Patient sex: F
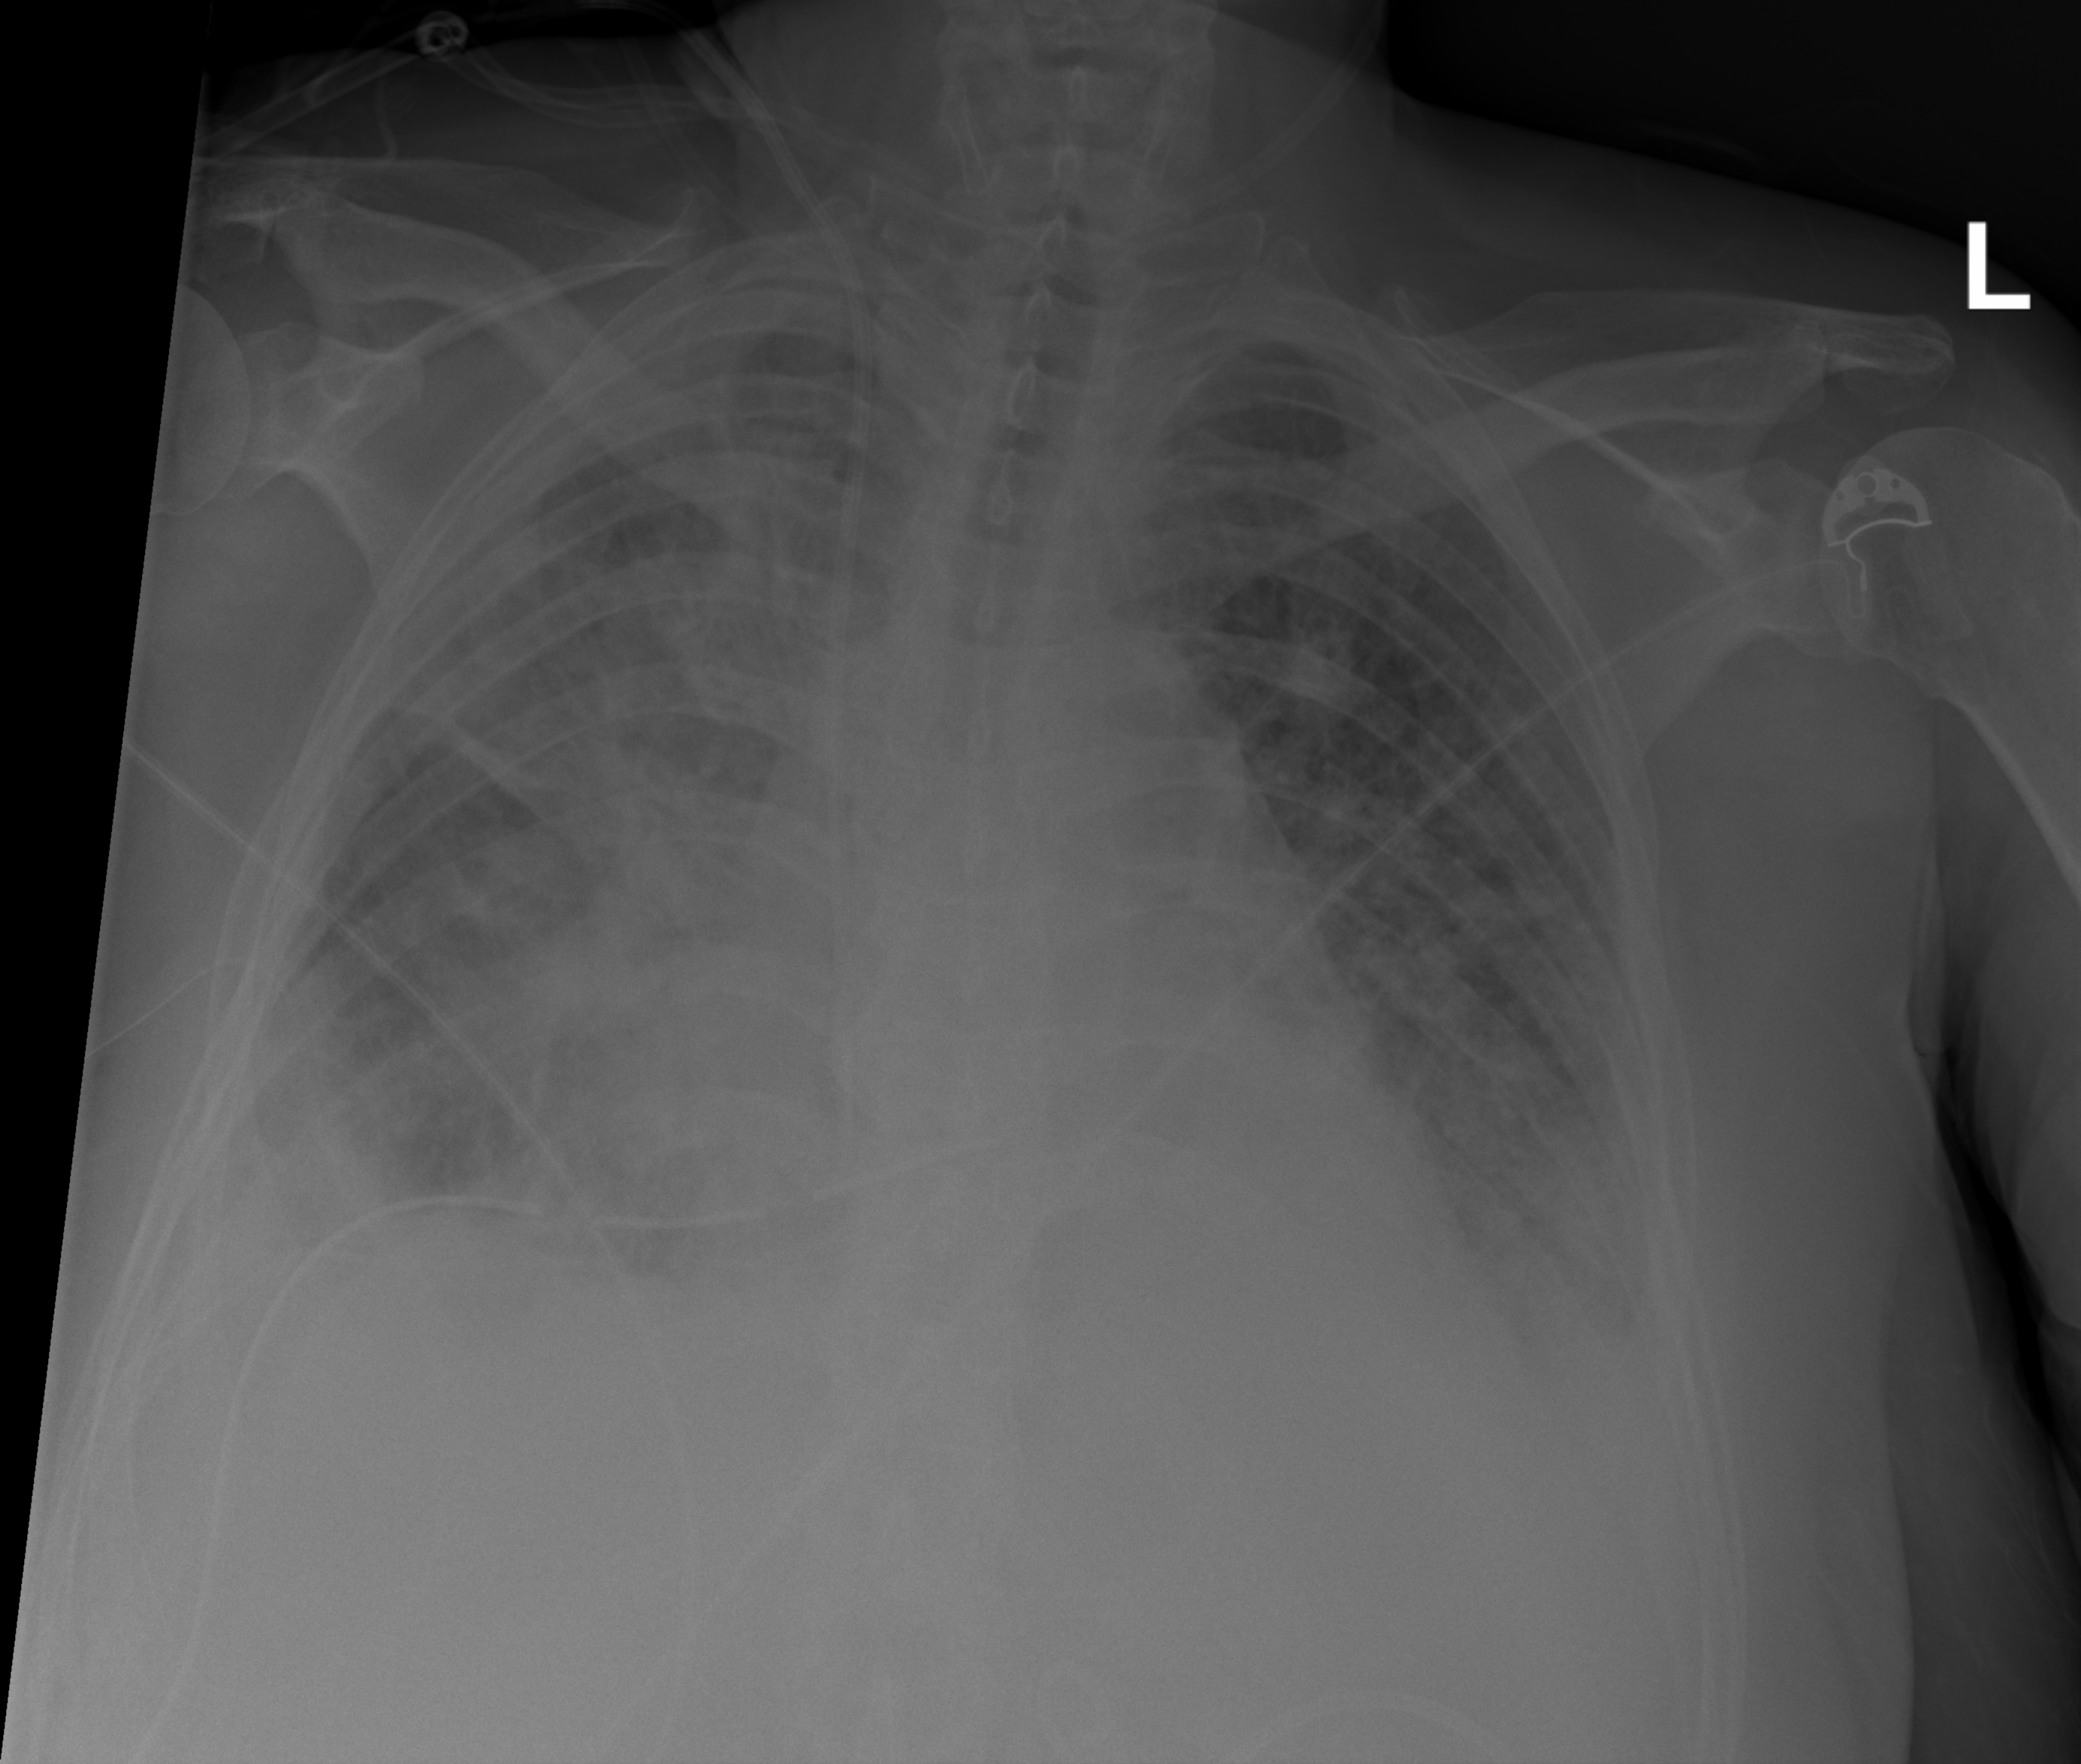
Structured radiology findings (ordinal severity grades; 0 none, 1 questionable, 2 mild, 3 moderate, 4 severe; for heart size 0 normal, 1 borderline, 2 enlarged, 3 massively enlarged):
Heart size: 1
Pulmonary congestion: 2
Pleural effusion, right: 2
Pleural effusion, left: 2
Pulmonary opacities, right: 3
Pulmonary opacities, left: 2
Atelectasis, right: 3
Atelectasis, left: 2